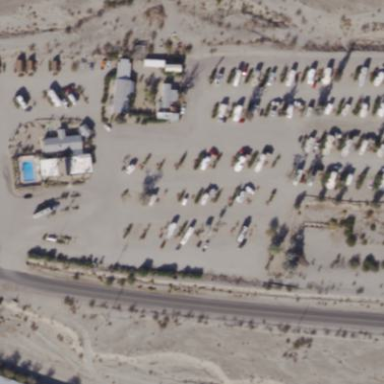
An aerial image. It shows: Caravan site with sanitary dump station available for caravans.